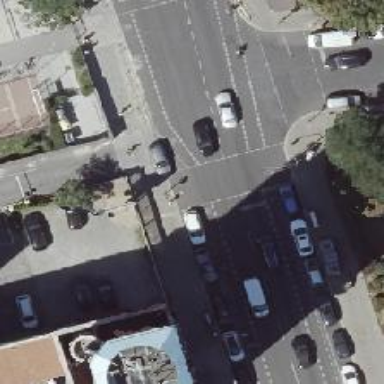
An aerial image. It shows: Crossing with traffic signals.